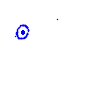
Particle: kaon